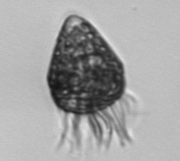
Label: Strombidium_morphotype2